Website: lowes
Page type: newsletter-management
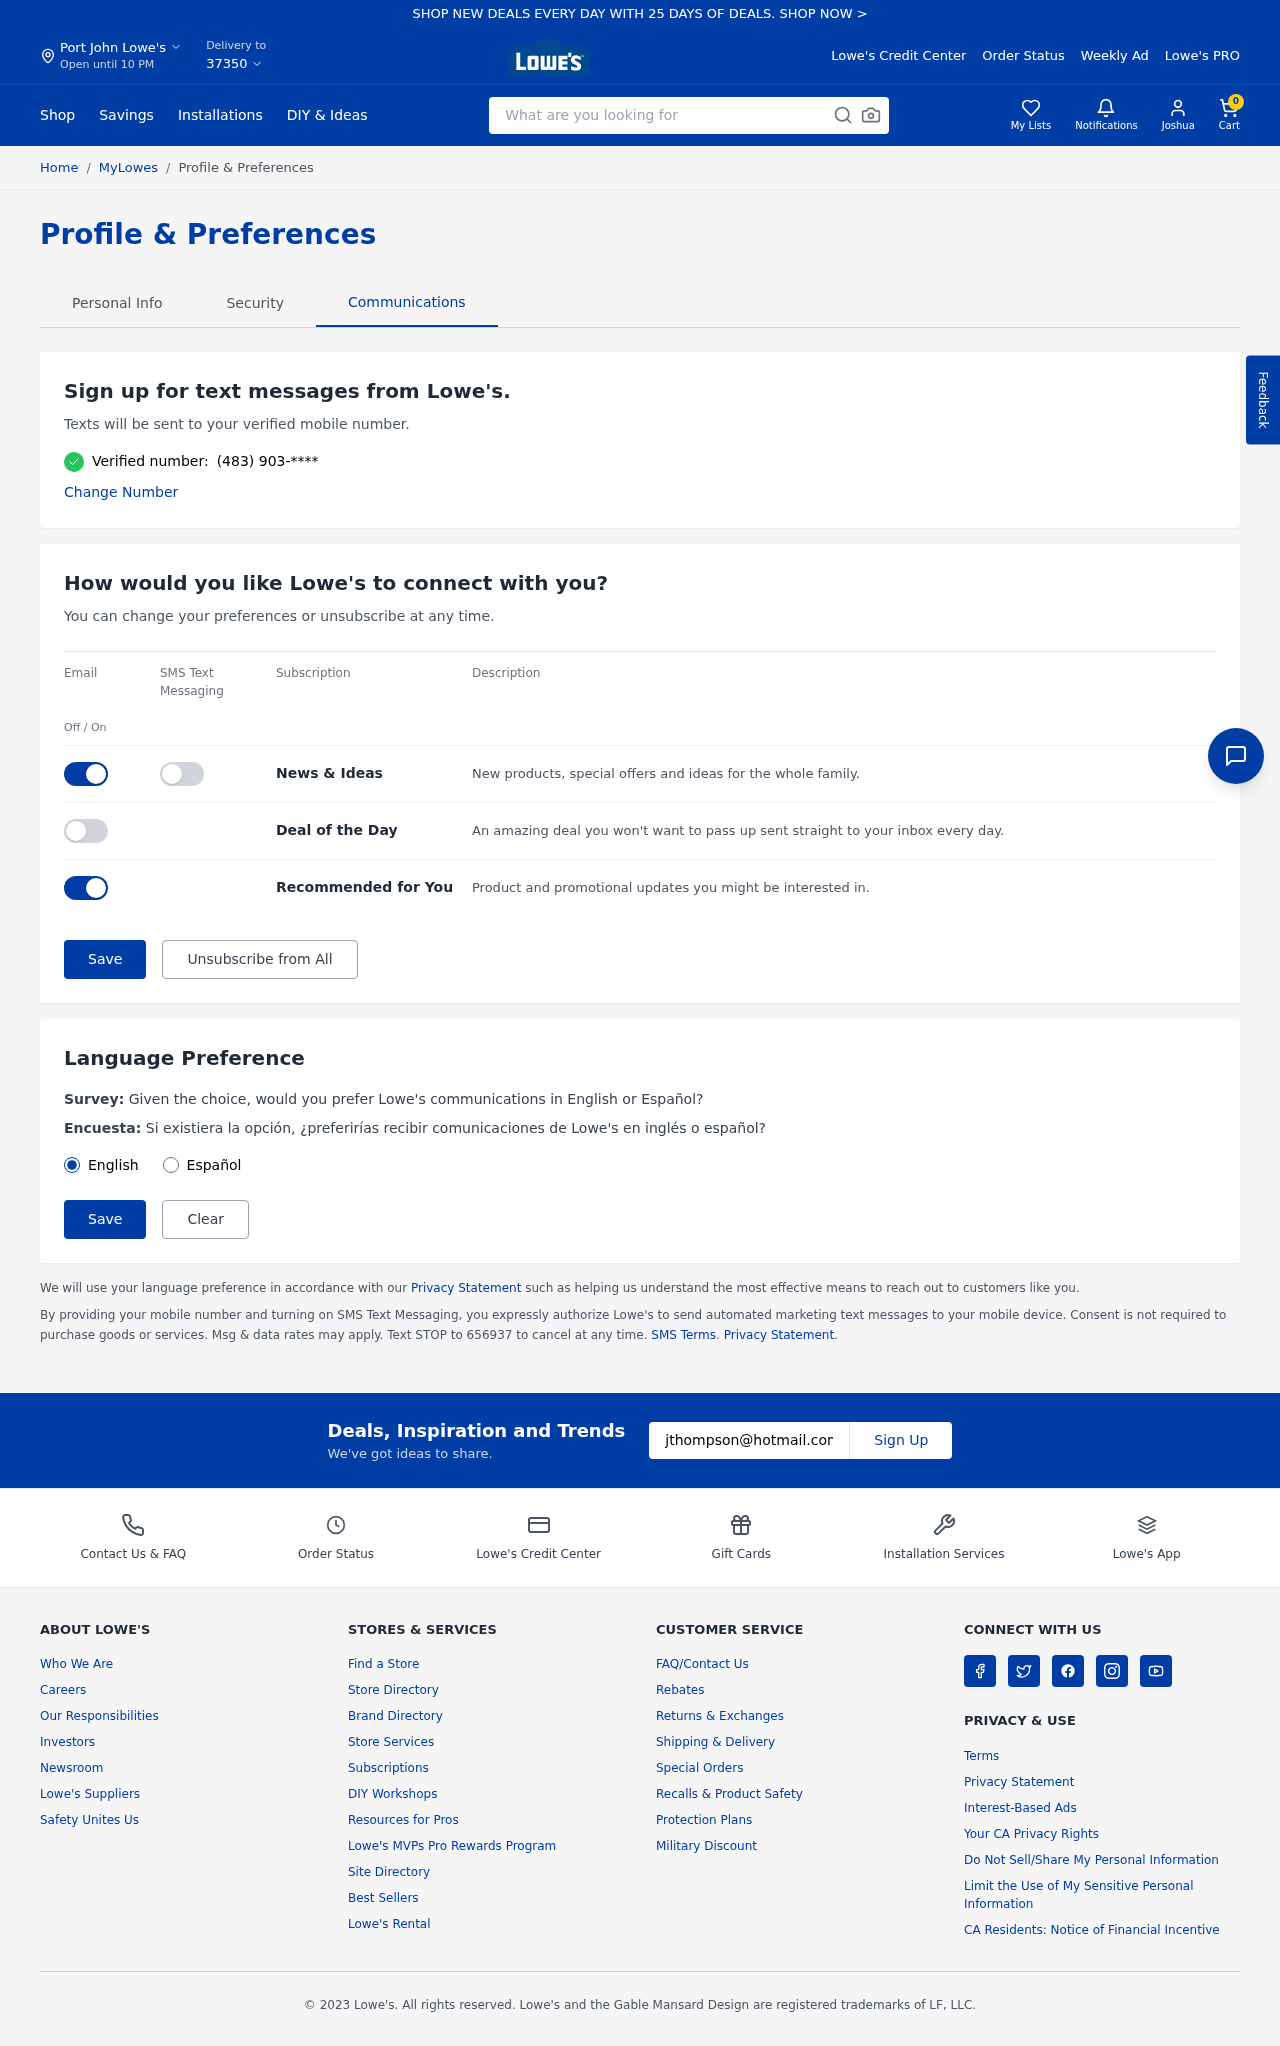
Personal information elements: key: PII_CITY
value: Port John
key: PII_EMAIL
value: jthompson@hotmail.com
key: PII_FIRSTNAME
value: Joshua
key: PII_POSTCODE
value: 37350
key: PII_PHONE
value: (483) 903
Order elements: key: ORDER_NUM_ITEMS
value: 0
Search elements: key: HEADER_SEARCH
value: What are you looking for